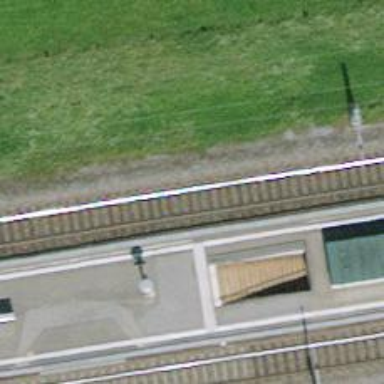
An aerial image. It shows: Railway stop with public transport stop position.